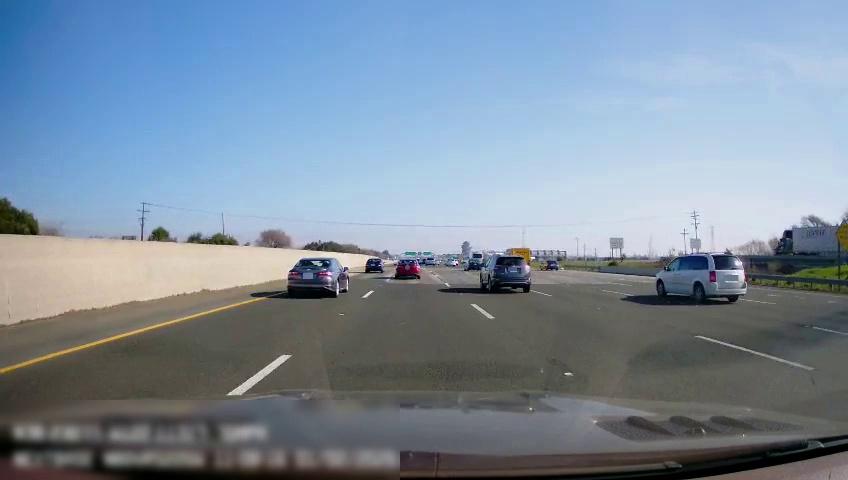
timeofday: Day
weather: Sunny
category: Drivable Space
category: Drivable Space
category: Vehicles | SUV
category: Vehicles | Truck
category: Vehicles | Van
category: Vehicles | Car
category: Vehicles | SUV
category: Vehicles | Van
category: Vehicles | Car
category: Vehicles | Car
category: Vehicles | Car
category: Vehicles | Truck
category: Lanes | Alternate Lane
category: Lanes | Current Lane
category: Lanes | Current Lane
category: Lanes | Alternate Lane
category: Lanes | Alternate Lane
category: Lanes | Alternate Lane
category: Lanes | Alternate Lane
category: Lanes | Alternate Lane
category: Traffic | Signs
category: Traffic | Signs
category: Traffic | Signs
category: Traffic | Signs